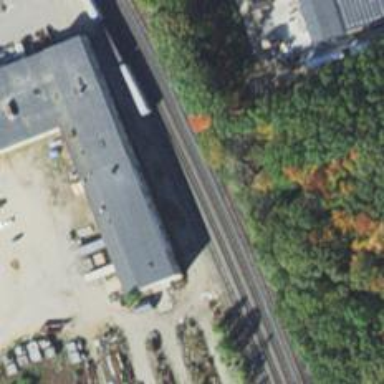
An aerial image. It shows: Railway siding for service.